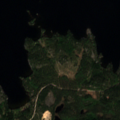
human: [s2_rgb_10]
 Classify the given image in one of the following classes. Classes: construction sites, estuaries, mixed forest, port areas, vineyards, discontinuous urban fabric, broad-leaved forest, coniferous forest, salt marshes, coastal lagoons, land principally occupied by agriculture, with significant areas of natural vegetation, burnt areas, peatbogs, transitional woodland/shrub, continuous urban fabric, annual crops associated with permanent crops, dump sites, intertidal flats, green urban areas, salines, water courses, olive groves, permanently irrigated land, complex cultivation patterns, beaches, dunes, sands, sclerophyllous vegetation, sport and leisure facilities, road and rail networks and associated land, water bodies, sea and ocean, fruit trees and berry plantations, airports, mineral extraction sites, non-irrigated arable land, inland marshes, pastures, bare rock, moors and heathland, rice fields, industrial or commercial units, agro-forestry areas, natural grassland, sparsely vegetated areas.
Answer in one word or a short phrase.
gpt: coniferous forest, mixed forest, water bodies